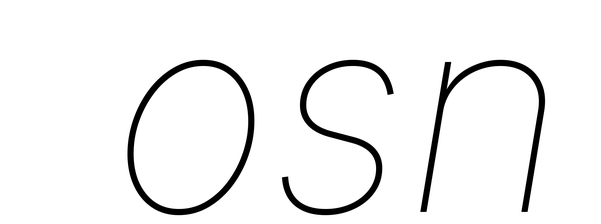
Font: Inter-Italic_Thin_Italic